Field crop: tomato
Growth stage: 1
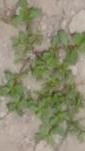
Species: portulaca